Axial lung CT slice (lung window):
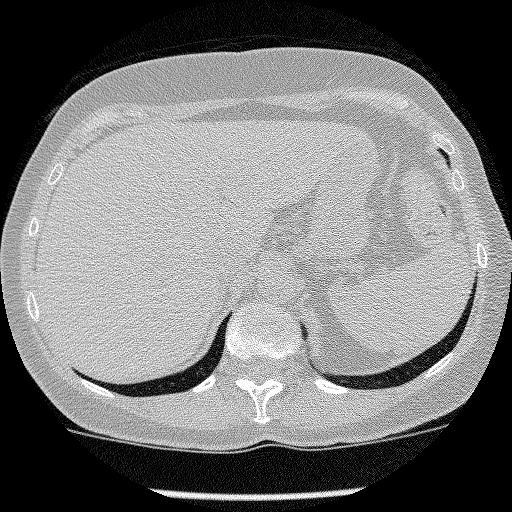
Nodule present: no